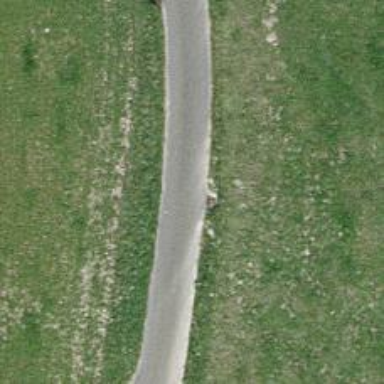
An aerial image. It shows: Paved track with Grade 1 surface.